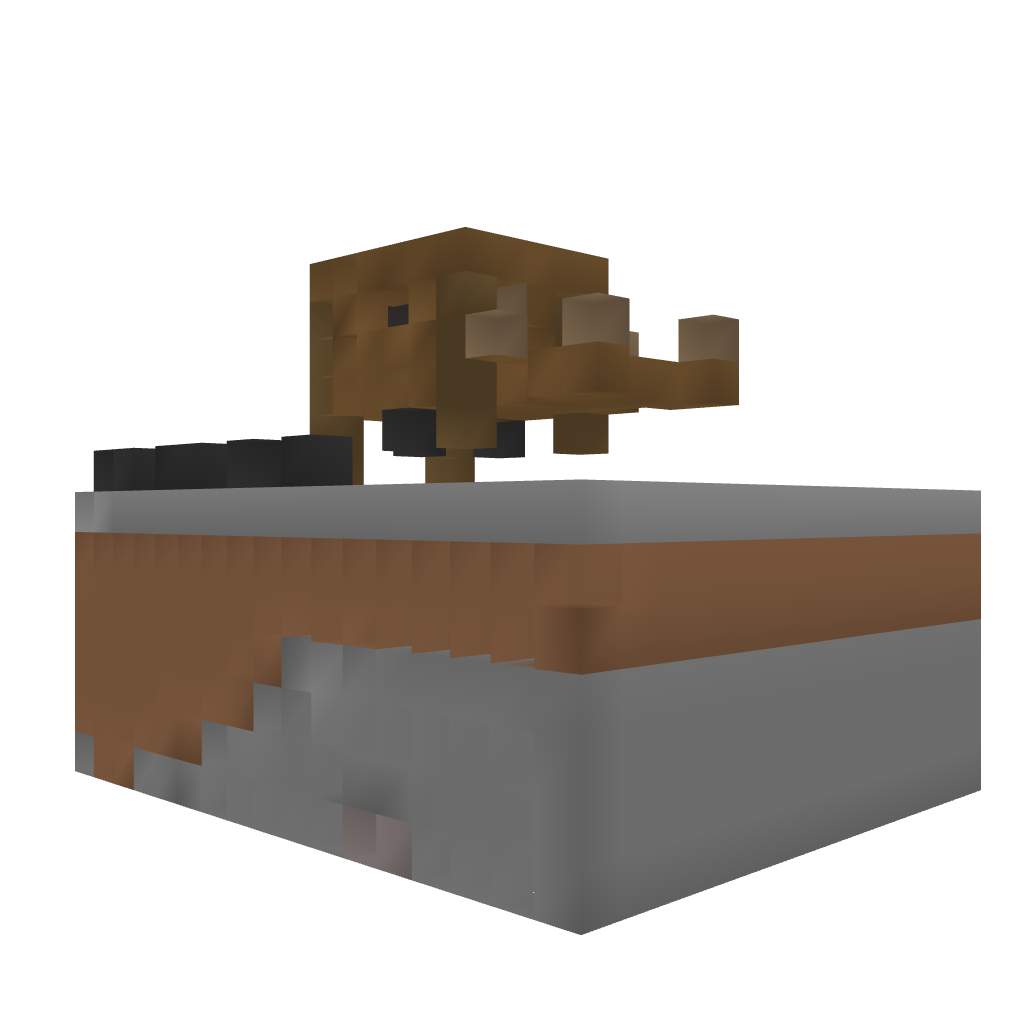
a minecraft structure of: Casa de Bruja(Witch Hause)